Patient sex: M
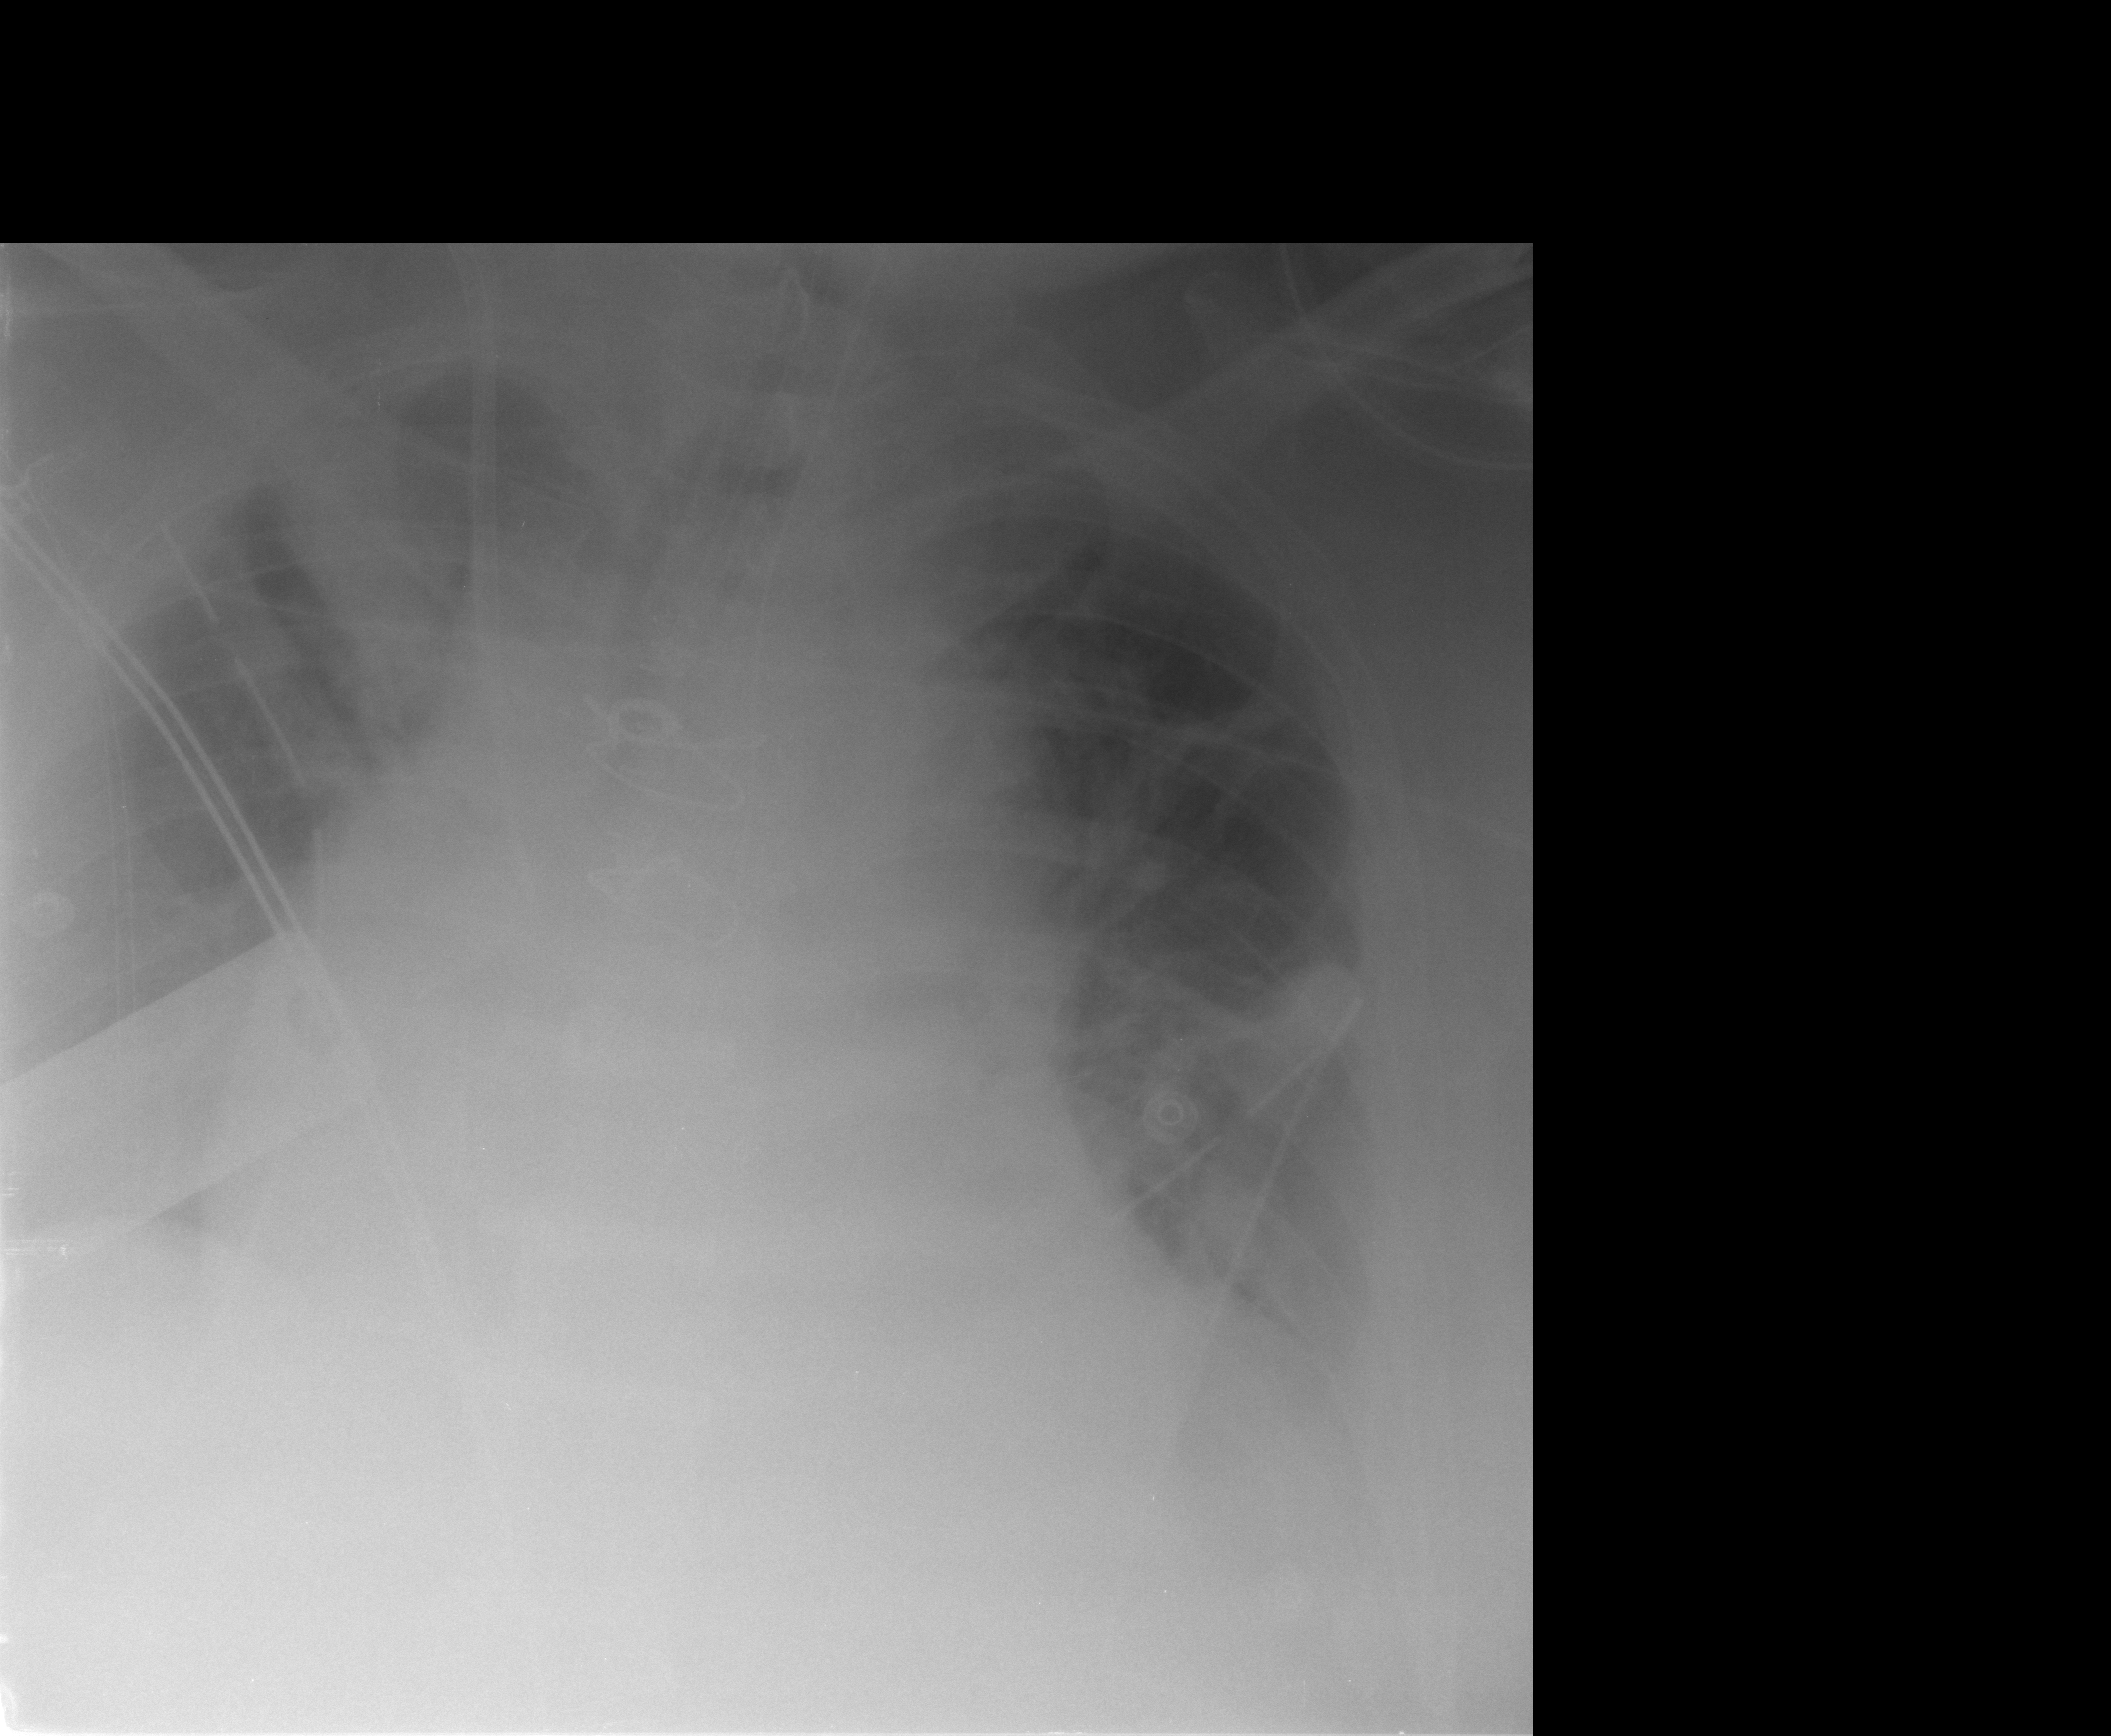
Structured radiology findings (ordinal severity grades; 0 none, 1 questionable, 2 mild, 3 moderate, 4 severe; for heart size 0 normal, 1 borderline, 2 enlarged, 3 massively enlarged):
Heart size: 3
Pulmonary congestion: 2
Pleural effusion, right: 2
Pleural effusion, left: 2
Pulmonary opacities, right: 2
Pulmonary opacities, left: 2
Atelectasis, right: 2
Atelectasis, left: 2